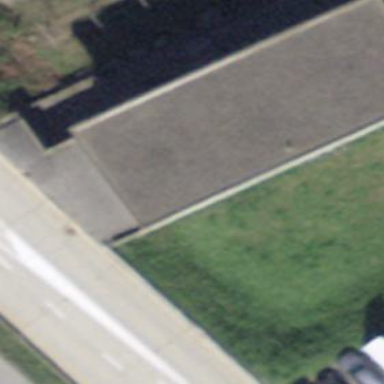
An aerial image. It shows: Garage building.